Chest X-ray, PA view. Patient: 29 years old, sex F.
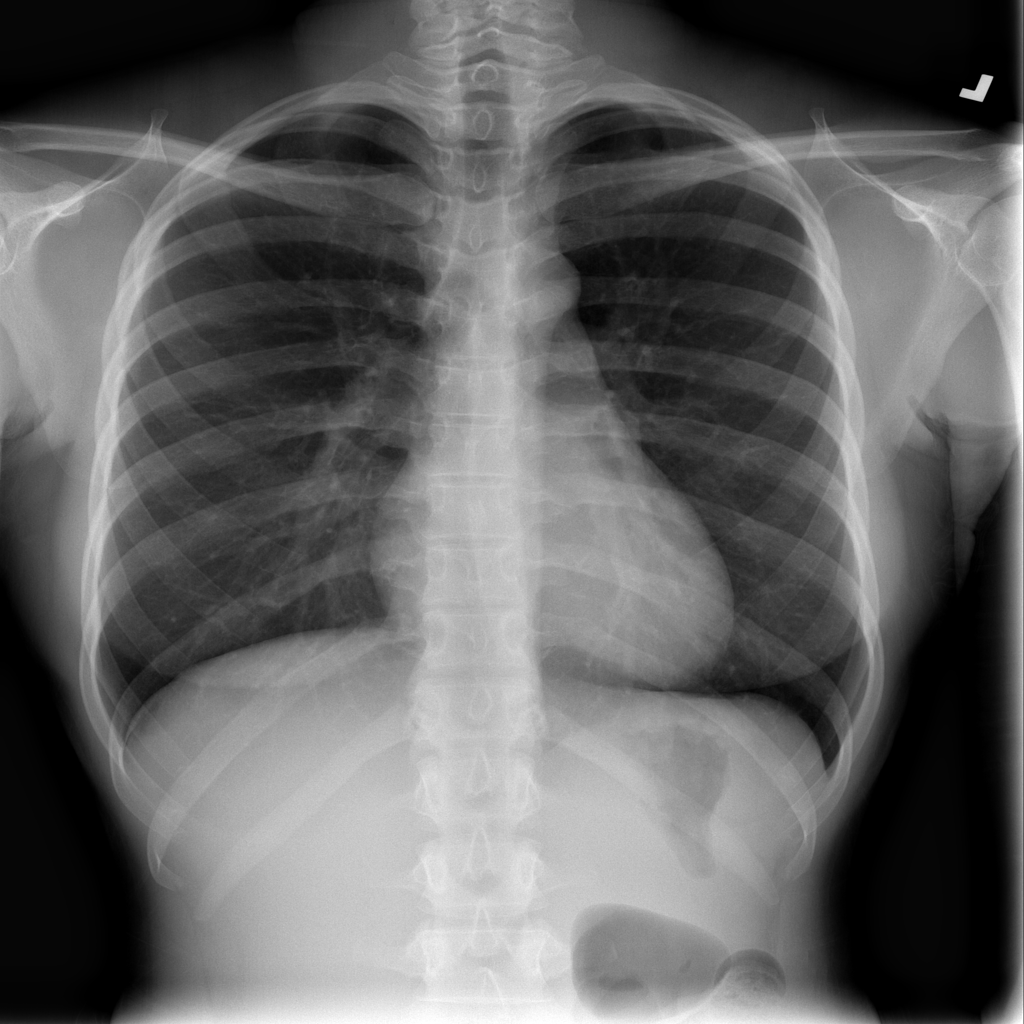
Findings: No Finding